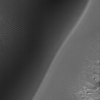
Label: not_dusty